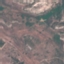
Label: HerbaceousVegetation